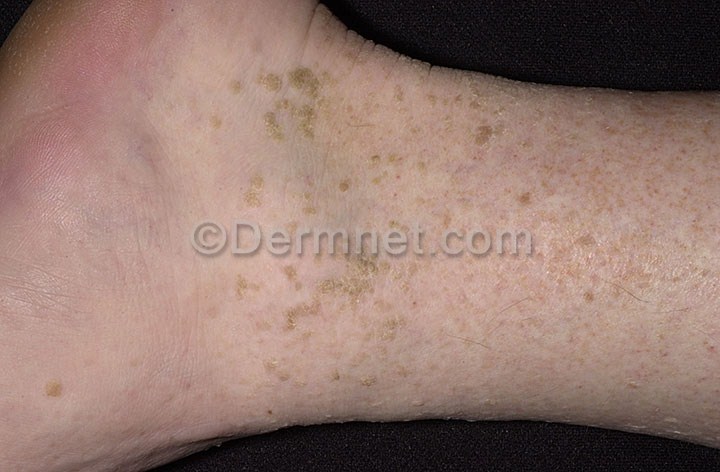
Disease: Seborrheic Keratoses and other Benign Tumors